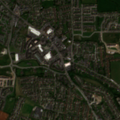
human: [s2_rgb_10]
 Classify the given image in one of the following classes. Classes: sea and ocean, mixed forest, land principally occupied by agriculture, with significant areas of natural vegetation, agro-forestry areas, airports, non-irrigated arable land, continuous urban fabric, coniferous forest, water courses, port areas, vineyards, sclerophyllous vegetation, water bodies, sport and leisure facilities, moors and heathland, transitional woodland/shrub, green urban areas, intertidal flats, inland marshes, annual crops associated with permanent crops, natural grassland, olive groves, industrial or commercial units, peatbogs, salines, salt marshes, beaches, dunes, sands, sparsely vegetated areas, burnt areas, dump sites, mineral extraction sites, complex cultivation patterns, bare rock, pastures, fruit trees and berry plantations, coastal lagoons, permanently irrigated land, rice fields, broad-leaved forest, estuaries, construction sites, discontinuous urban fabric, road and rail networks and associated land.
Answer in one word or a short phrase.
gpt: discontinuous urban fabric, non-irrigated arable land